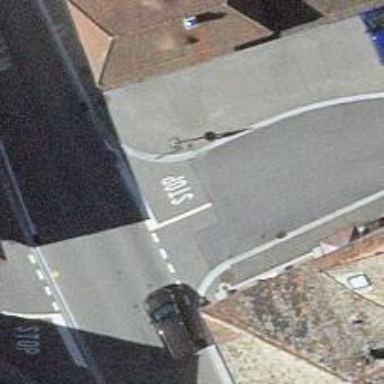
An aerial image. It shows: Stop road.